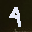
Label: 4